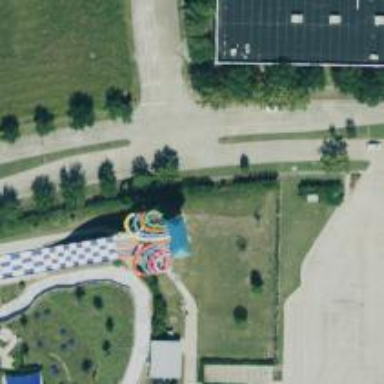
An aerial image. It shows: Water slide attraction.